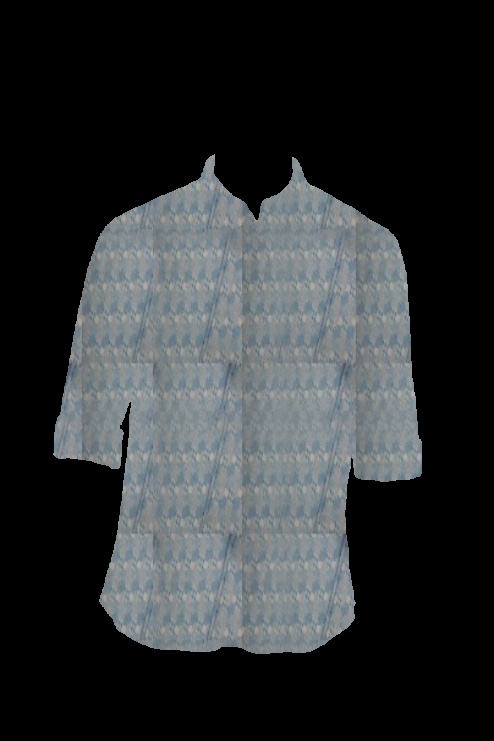
blue jasmine tee